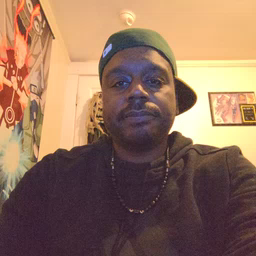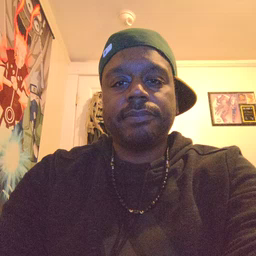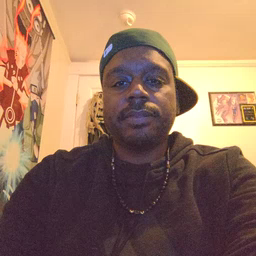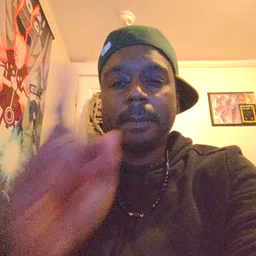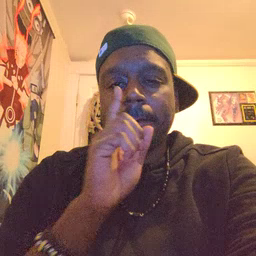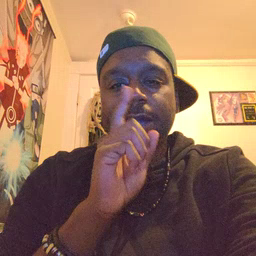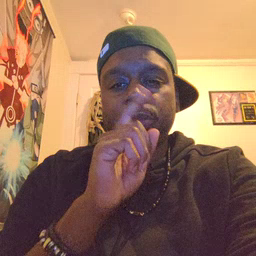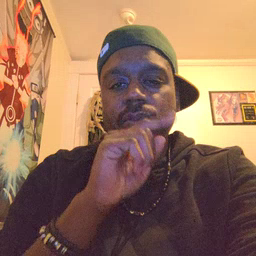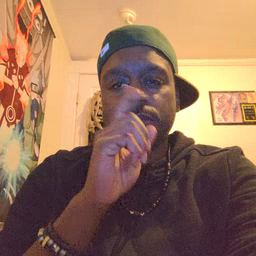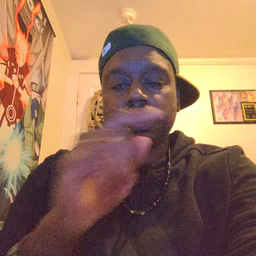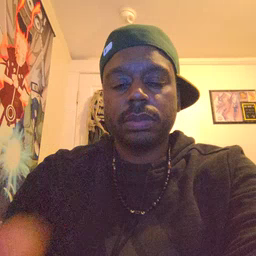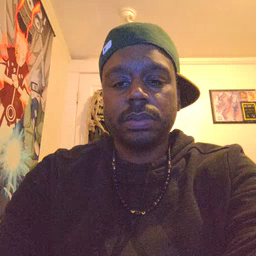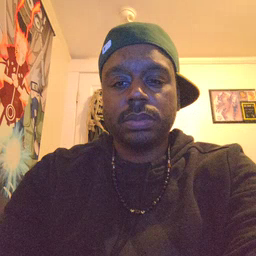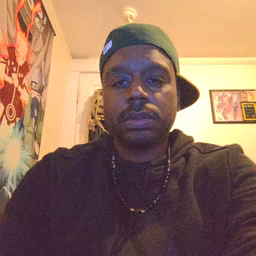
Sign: mouse